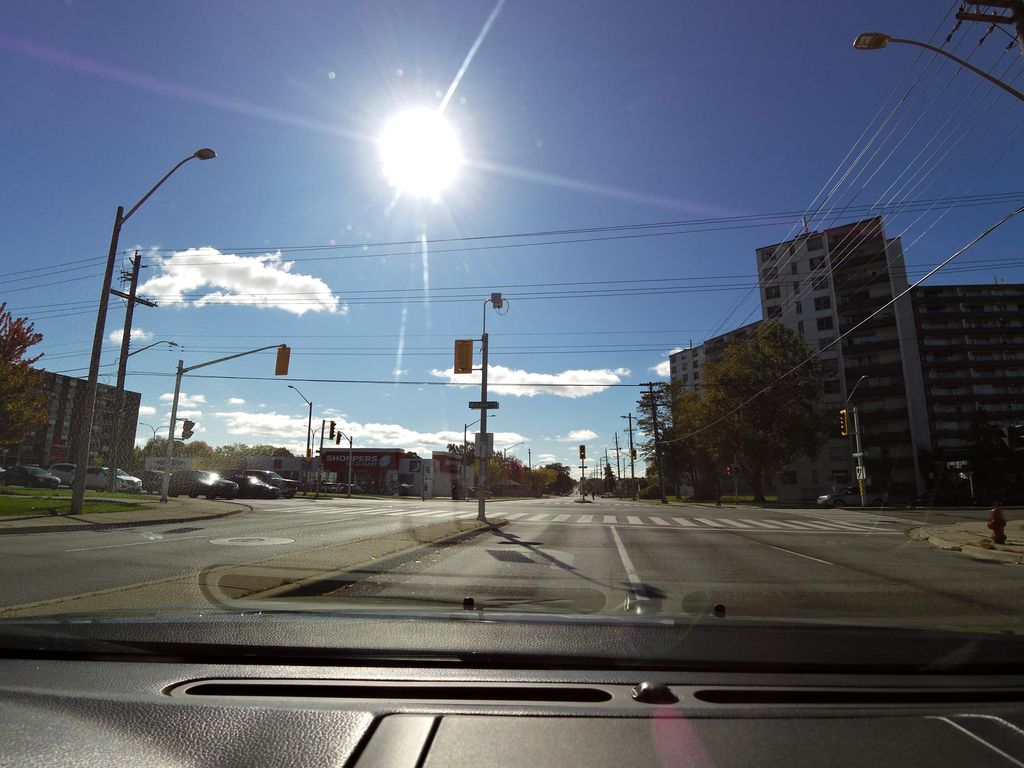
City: hamilton